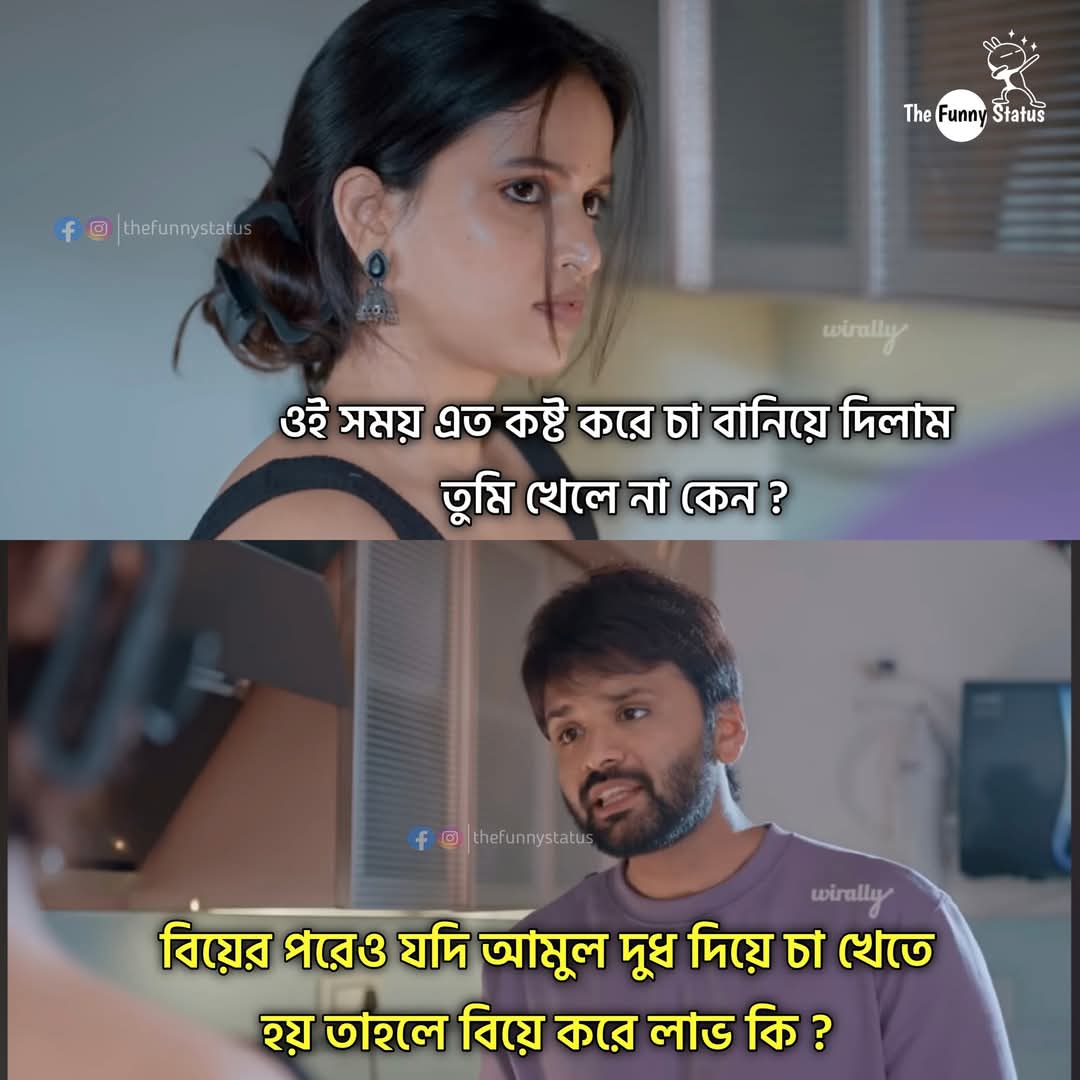
Text: ওই সময় এত কষ্ট করে চা বানিয়ে দিলাম তুমি খেলে না কেন?
বিয়ের পরেও যদি আমুল দুধ দিয়ে চা খেতে হয় তাহলে বিয়ে করে লাভ কি?
Label: Non Hate